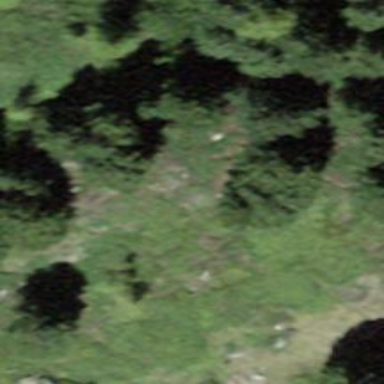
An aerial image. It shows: Forest area.